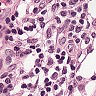
Metastatic tissue present: no